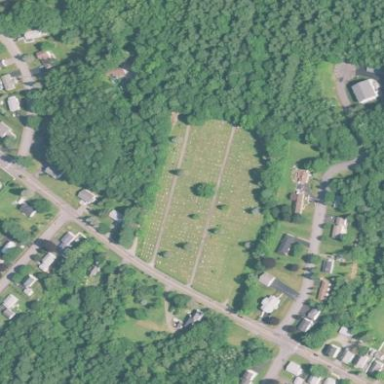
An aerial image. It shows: Graveyard area designated as cemetery.